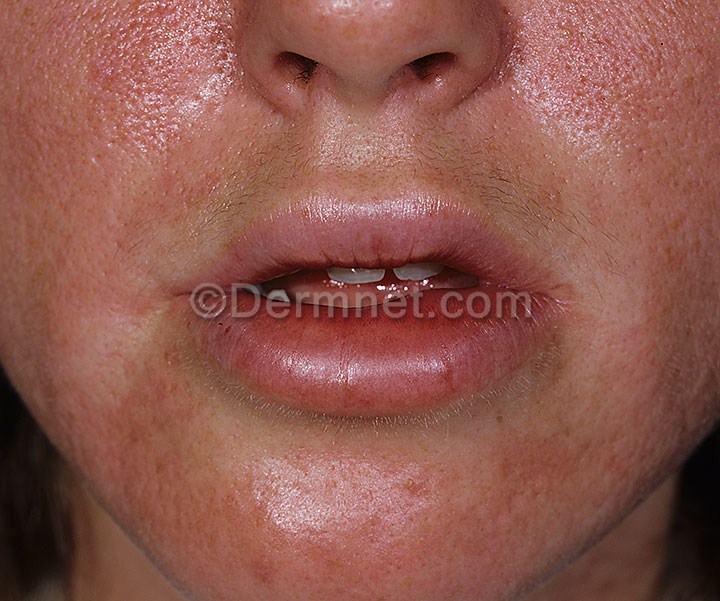
Disease: Urticaria Hives